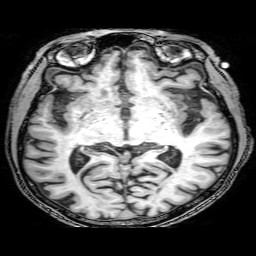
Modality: T1w
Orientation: coronal
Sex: male
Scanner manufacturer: philips
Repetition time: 0.008066 s
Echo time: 0.00369 s